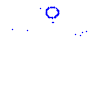
Particle: proton